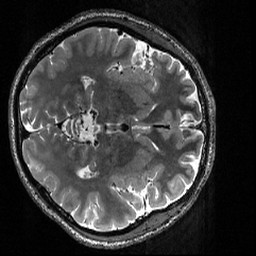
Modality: T2w
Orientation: axial
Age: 24
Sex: male
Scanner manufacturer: siemens
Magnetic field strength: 3 T
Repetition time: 3.2 s
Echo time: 0.56 s